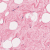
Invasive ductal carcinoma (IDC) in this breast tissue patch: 0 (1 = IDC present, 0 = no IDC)